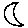
Label: moon